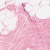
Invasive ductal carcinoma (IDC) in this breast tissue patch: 0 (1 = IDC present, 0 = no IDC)